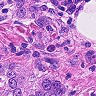
Metastatic tissue present: yes